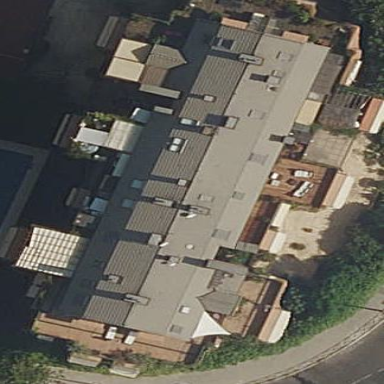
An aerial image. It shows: Image showing building with apartments.